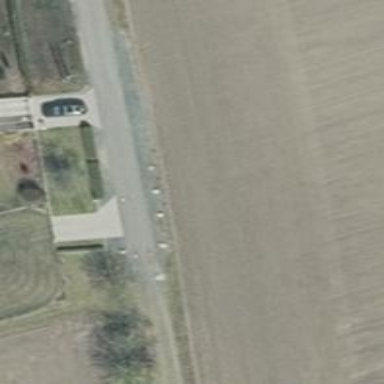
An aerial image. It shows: Gravel track with grade4 tracktype.